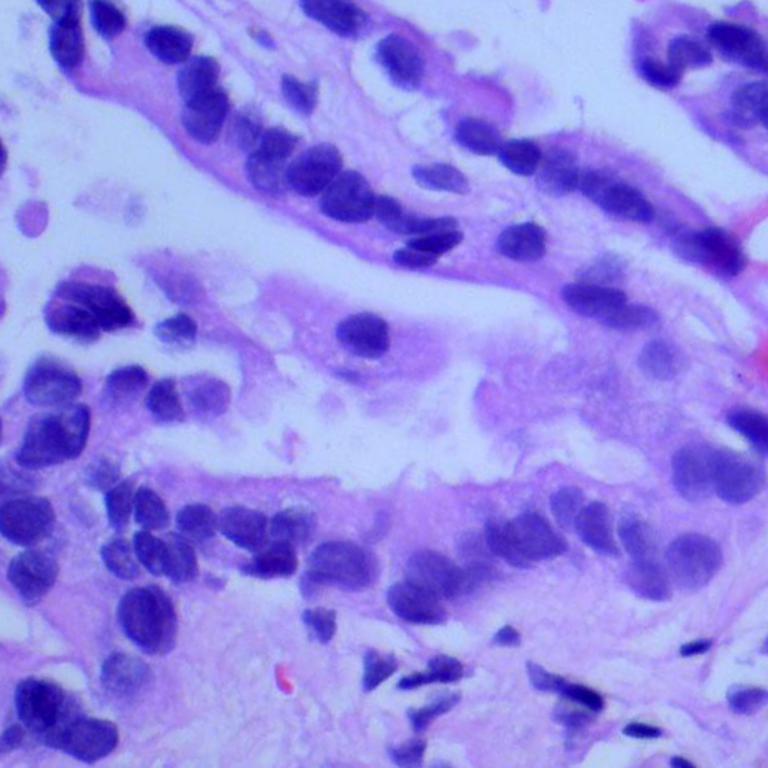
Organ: lung
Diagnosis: adenocarcinomas